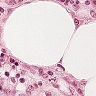
Metastatic tissue present: no